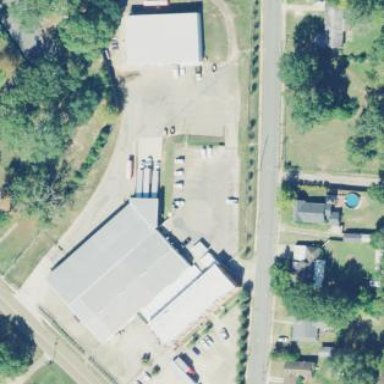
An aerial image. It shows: Industrial building.